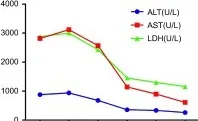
Dynamic changes in biochemical test results in case 1. (A) Changes in ALT, AST and LDH values during the hospital stay.
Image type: pathology (immunostaining)